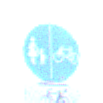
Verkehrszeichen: GetrennterRadUndGehwegRadwegRechts
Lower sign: EinspurigeFahrzeugeFrei6
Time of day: Night
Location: Outdoor (Nature)
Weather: PartlyCloudy
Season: NotSpecified
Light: Natural